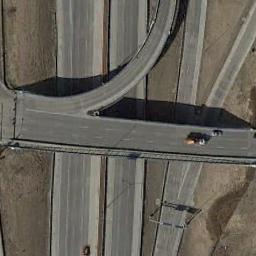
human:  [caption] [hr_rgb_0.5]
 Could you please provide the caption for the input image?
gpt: The overpass is over the roads on the wasteland .

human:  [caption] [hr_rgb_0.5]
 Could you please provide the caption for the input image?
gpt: The overpass is next to the bare land with some cars .

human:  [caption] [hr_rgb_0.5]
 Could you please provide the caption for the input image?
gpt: Several cars are on the overpass .

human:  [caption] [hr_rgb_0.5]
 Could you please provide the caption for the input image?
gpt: This overpass intersects the road at right angle .

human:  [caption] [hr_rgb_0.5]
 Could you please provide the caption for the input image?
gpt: There are some bare land around the overpass .